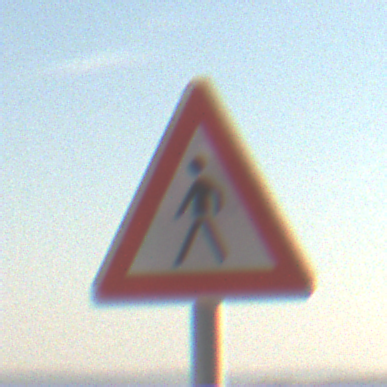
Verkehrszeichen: FussgaengerRechts
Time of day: MorningAfternoon
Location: Outdoor (Nature)
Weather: PartlyCloudy
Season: NotSpecified
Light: Natural